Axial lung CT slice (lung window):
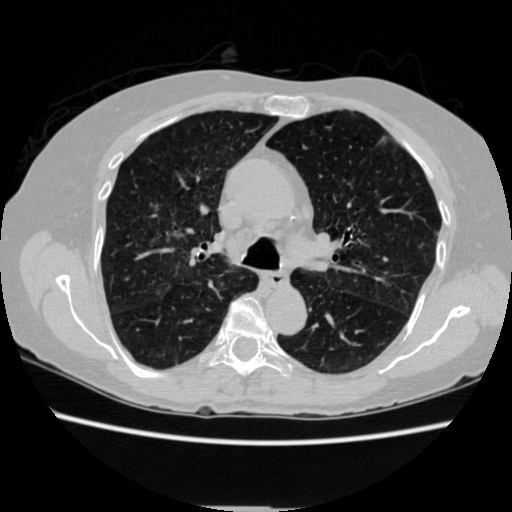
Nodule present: no